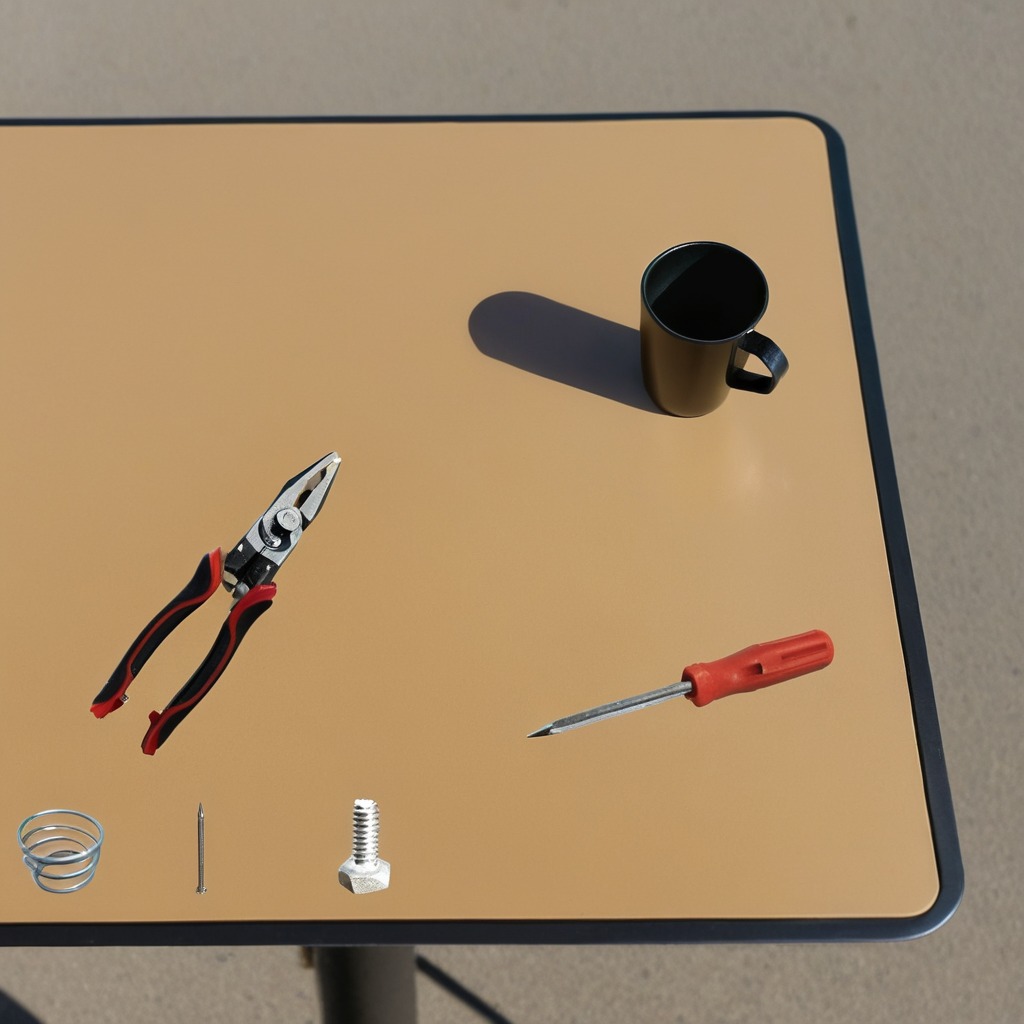
A metal machine screw, an iron nail, a pair of pliers, a coiled metal spring, and a screwdriver are lying on the textured surface of a clean utility table.